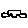
Label: car